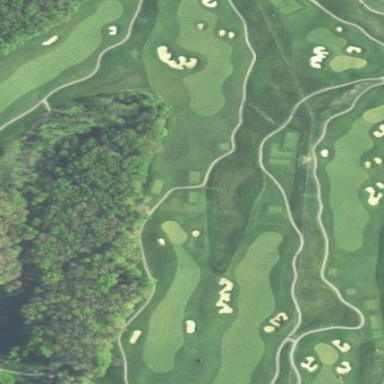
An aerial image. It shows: Golf course surrounded by greenery.